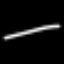
Label: line